Interaction volume radius: 5 \u00c5
Interaction volume height: 20 \u00c5
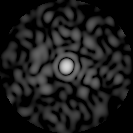
Disorder parameter: 0.8532